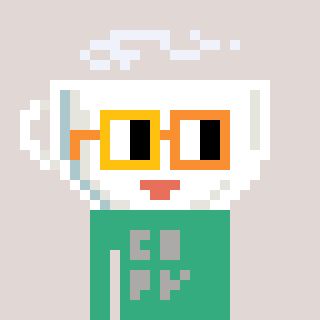
a pixel art character with square yellow and orange glasses, a mug-shaped head and a teal-colored body on a warm background